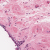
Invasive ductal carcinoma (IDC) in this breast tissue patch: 0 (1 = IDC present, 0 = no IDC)